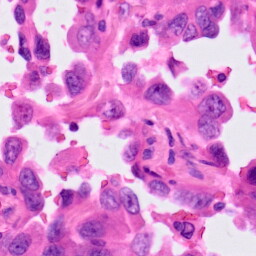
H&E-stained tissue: Lung